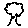
Label: tree